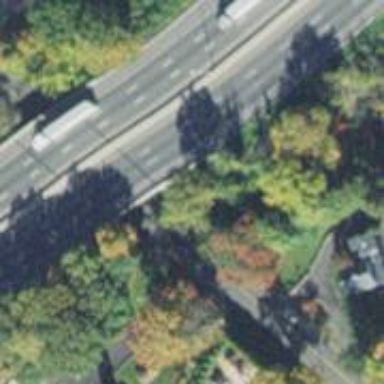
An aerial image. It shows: Asphalt bridge on motorway.